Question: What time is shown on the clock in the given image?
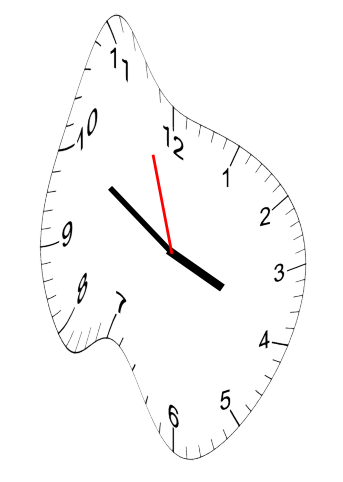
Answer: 03:49:57